Question: I have an inflater issue with viewholder on listviews. With viewholder implemented it gets wrong inflater so message is displayed wrong. (At image 10. message is not from me moreover wrong message changes whenever i scroll, i becames 7,4 or any other as if it takes inflater randomly)
I have 2 different inflater, one for their which displays their profileImage and one for me.
Here is the code :
'''
@Override
public View getView(int position, View convertView, ViewGroup parent) {
ViewHolder viewHolder;
if (convertView == null) {
if(messageList.get(position).getSenderRealId() != relevantId)
{
convertView = getLayoutInflater().inflate(R.layout.message_detail_row_my_inflater, parent, false);
}else{
convertView = getLayoutInflater().inflate(R.layout.message_detail_row_their_inflater, parent, false);
}
viewHolder = new ViewHolder();
viewHolder.messageDateText = (CustomFontTextView) findViewById(R.id.messageDateText);
viewHolder.profileImageView = (SquareImageView) findViewById(R.id.profileImageView);
viewHolder.messageBubbleLayout = (LinearLayout) convertView.findViewById(R.id.messageBubbleLayout);
viewHolder.messageText = (CustomFontTextView) viewHolder.messageBubbleLayout.findViewById(R.id.message_text);
viewHolder.messageHourText = (CustomFontTextView) viewHolder.messageBubbleLayout.findViewById(R.id.messageHourText);
convertView.setTag(viewHolder);
}else{
viewHolder = (ViewHolder)convertView.getTag();
}
viewHolder.messageText.setText(messageList.get(position).getMessage());
viewHolder.messageHourText.setText(Constants.hourFormat.format(messageList.get(position).getSendTime()));
return convertView;
}
'''
And viewHolderClass :
'''
static class ViewHolder {
CustomFontTextView messageDateText;
SquareImageView profileImageView;
LinearLayout messageBubbleLayout;
CustomFontTextView messageText;
CustomFontTextView messageHourText;
}
'''
Currently, I only set messageHour and messageText but all components except image are inside a linearlayout(messageBubbleLayout) which i dont think causes the problem.
Thanks for your help

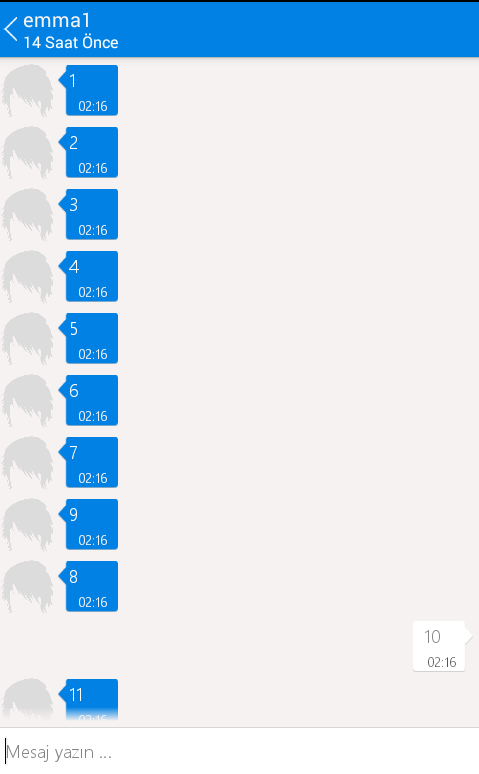
Answer: Since you're using two different layouts here, you should use Android's mechanism to properly reuse convertviews.
Check out the tutorial here:
<URL>
In your case, you have only two types of views: "my" and "their", so override 'getViewTypeCount()' method to return 2, and 'getItemViewType()' to return proper type based on position.